Question: As seen on the picture I have 2 buttons with 0.5 alpha and 1 alpha. I want to change the alpha of the title in the first picture to 1. Is this possible?
So far I tried these which did not work:
'''
button.titleLabel.alpha = 1;
[button setTitleColor:[UIColor colorWithRed:0 green:0 blue:0 alpha:1] forState:UIControlStateNormal];
'''

'''
UIButton *button = (UIButton *)view;
if(self.currentArray[index][2] != NULL) //before it was if (button == nil)
{
NSString *name = [[NSString alloc] initWithString:self.currentArray[index][2]];
UIImage *image = [UIImage imageNamed:self.currentArray[index][5]];
button = [UIButton buttonWithType:UIButtonTypeCustom];
int extraLeftInset = 0;
if ([self.currentArray[index][6] isEqualToString:@"true"]) {
//show it
}else if([self.currentArray[index][7] isEqualToString:@"true"]){
}else{
UIImage *locked = [UIImage imageNamed:@"fruitify_locked.png"];
button.imageEdgeInsets = UIEdgeInsetsMake(15, 15, 15, 15);
[button setImage:locked forState:UIControlStateNormal];
extraLeftInset = - 256; //size of locked
button.backgroundColor = [UIColor clearColor];
button.alpha = 0.5;
}
button.frame = CGRectMake(0.0, 0.0, 56, 56);
button.tag = index;
[button setBackgroundImage:image forState:UIControlStateNormal];
[button setTitleColor:[UIColor blackColor] forState:UIControlStateNormal];
UIEdgeInsets buttonInset = UIEdgeInsetsMake(30, -2 + extraLeftInset, -20, -2);
[button setTitleEdgeInsets:buttonInset];
[button setTitle:name forState:UIControlStateNormal];
button.titleLabel.font = [UIFont systemFontOfSize: 8];
button.titleLabel.lineBreakMode = NSLineBreakByWordWrapping;
[button addTarget:self action:@selector(buttonTapped:) forControlEvents:UIControlEventTouchUpInside];
}
'''
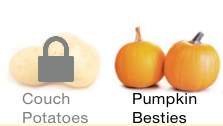
Answer: One way to do this would be to adjust the alpha value of your image. That can be done by passing your image to this method,
'''
-(UIImage *)image:(UIImage *) image withAdjustedAlpha:(CGFloat) newAlpha{
UIGraphicsBeginImageContextWithOptions(image.size, NO, 0.0);
[image drawAtPoint:CGPointZero blendMode:kCGBlendModeCopy alpha:newAlpha];
UIImage *newImage = UIGraphicsGetImageFromCurrentImageContext();
UIGraphicsEndImageContext();
return newImage;
}
'''